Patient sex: M
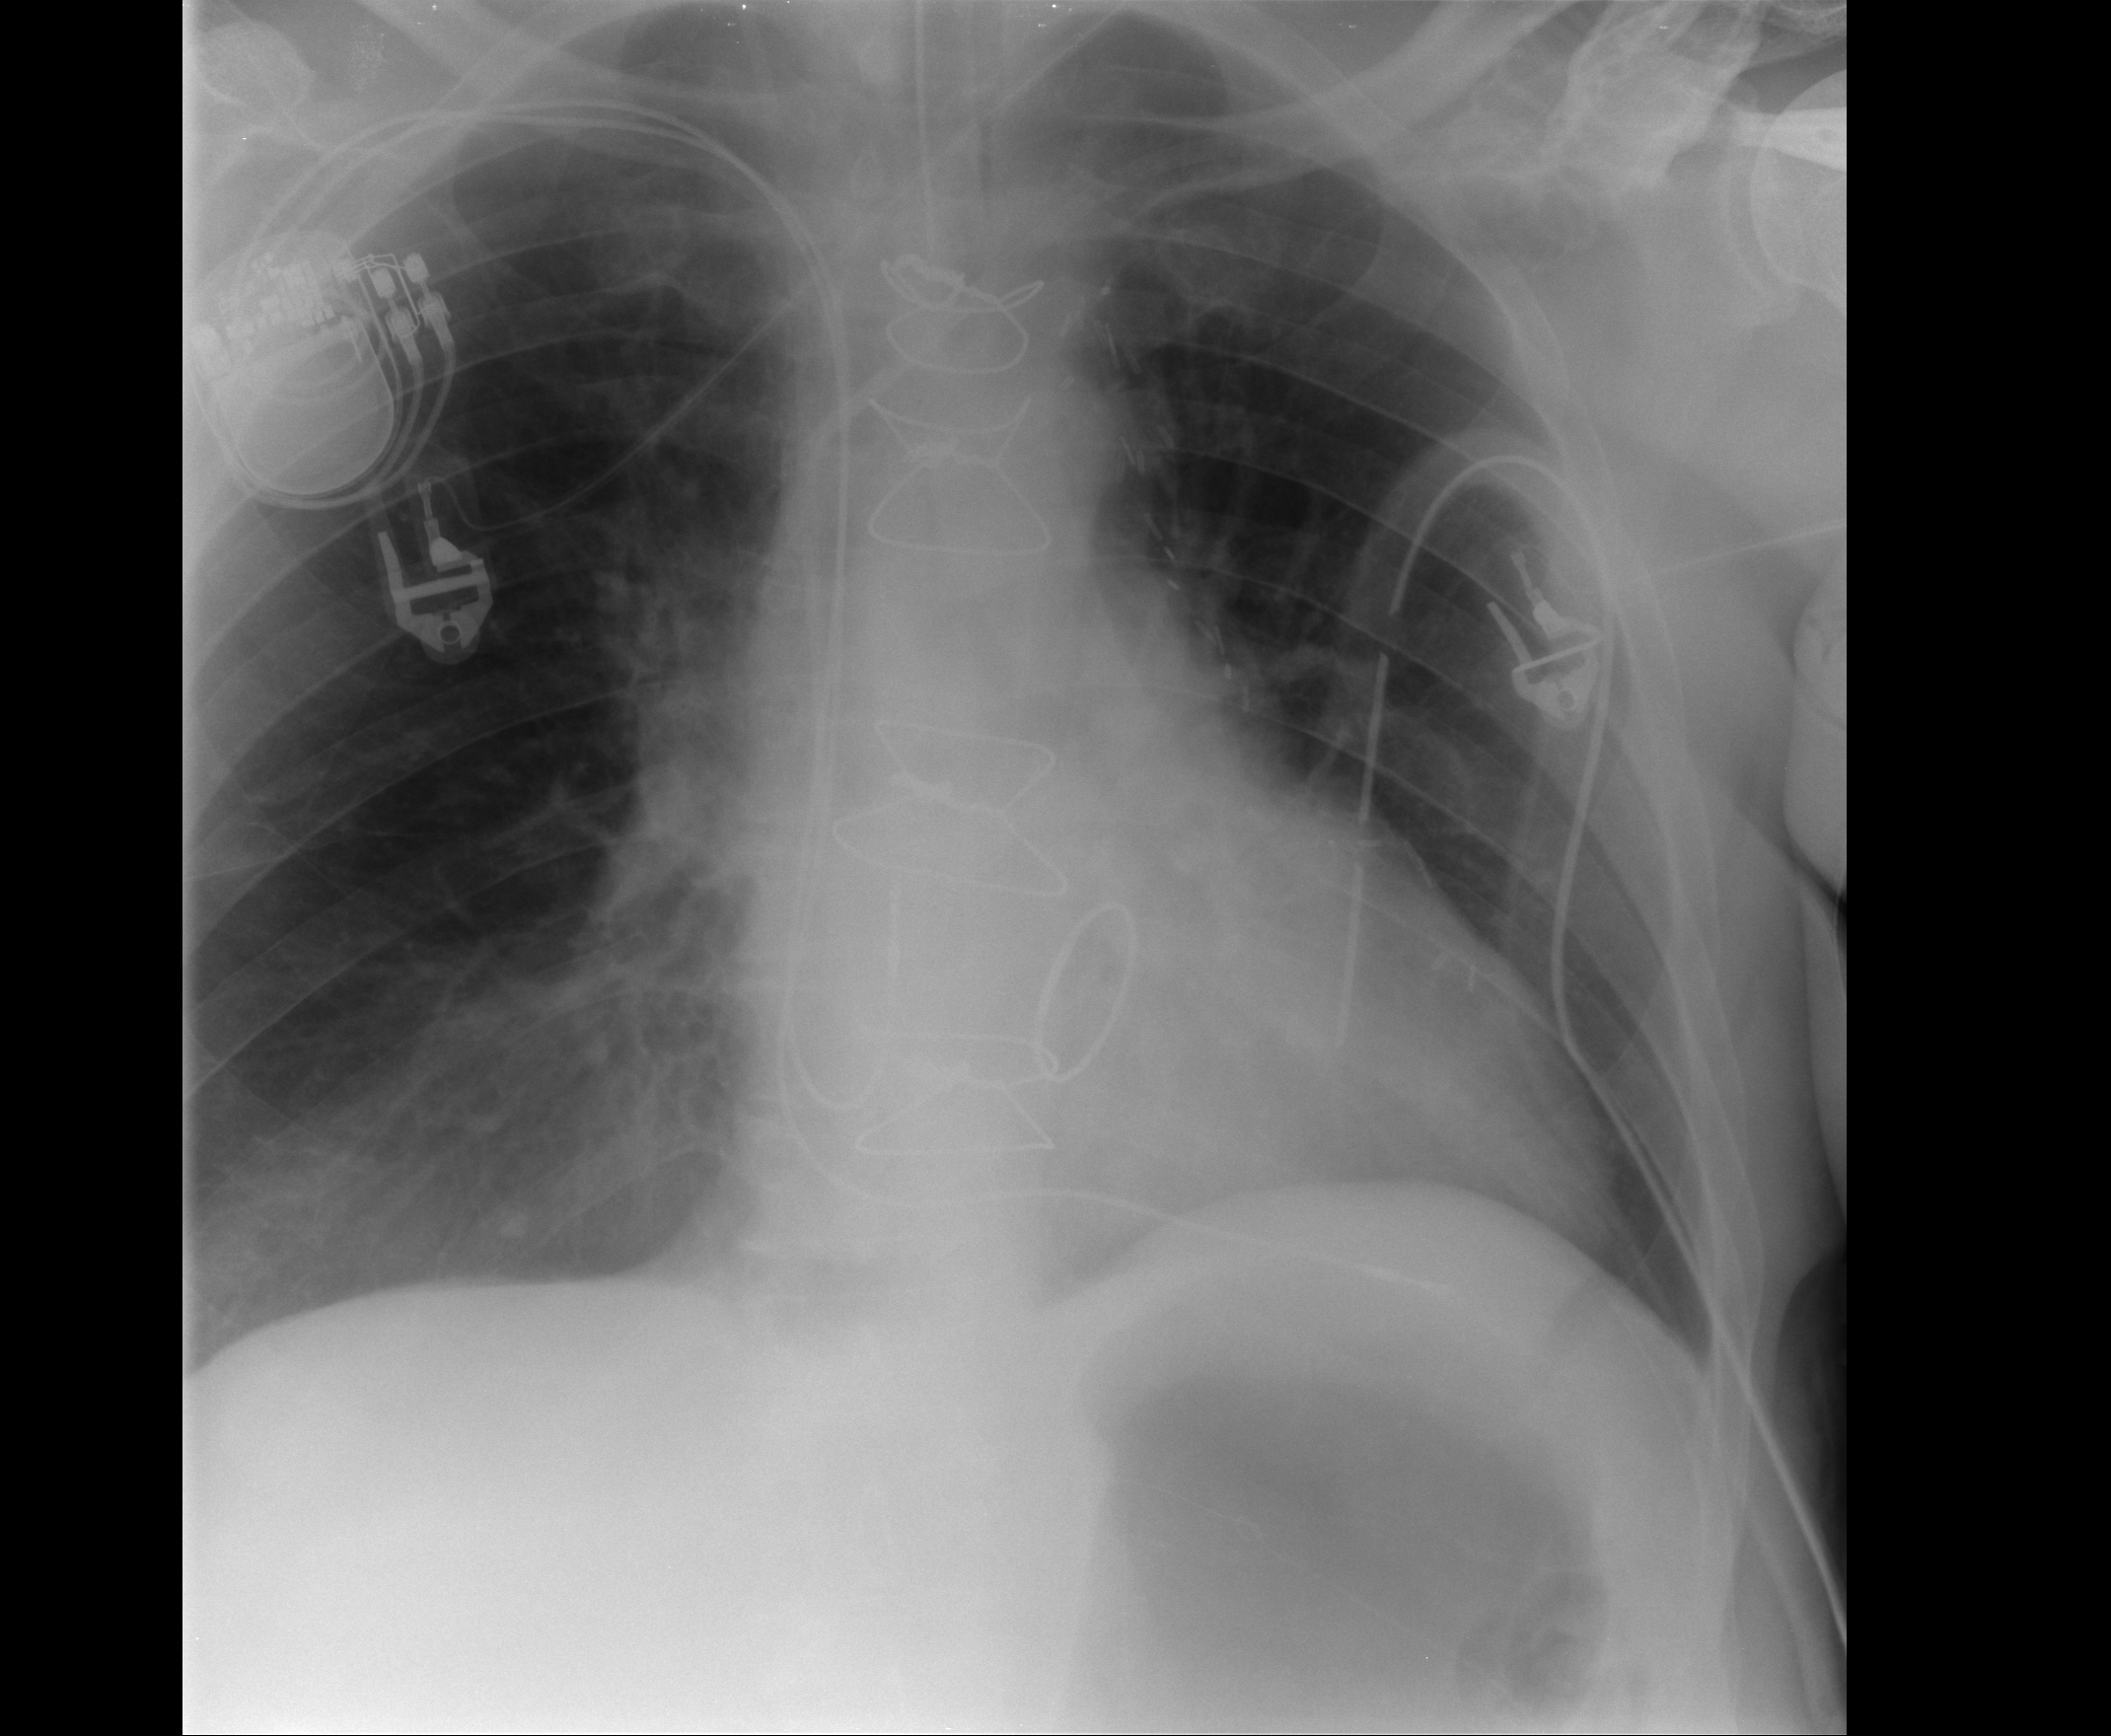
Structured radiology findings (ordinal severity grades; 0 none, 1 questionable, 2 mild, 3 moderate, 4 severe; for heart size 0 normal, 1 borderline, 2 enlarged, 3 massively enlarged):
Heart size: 2
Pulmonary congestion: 0
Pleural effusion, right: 0
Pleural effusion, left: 0
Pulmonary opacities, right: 0
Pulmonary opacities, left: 0
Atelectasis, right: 2
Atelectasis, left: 2